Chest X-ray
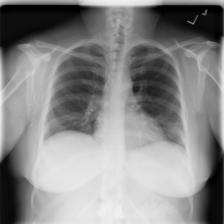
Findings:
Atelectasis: positive
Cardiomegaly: negative
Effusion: negative
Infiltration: negative
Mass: negative
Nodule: negative
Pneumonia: negative
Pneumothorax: negative
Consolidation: negative
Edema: negative
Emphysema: negative
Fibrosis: negative
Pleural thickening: negative
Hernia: negative